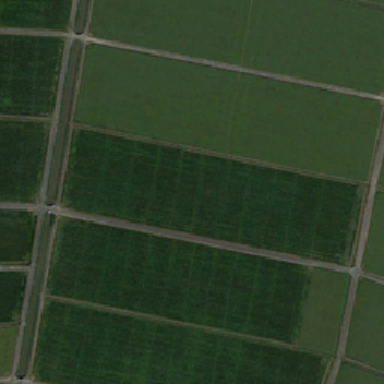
Green wheat grows on this vast land .